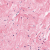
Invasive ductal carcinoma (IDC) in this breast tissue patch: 0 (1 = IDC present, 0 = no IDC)